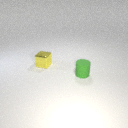
small yellow metal cube to the left of small green rubber cylinder